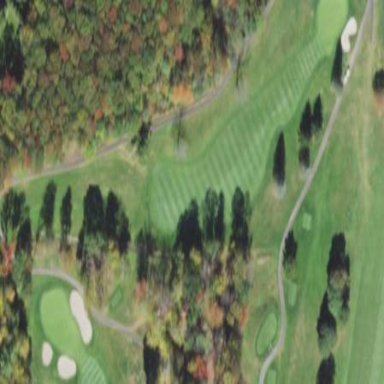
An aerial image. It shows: Bunker on golf course.